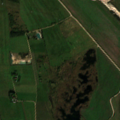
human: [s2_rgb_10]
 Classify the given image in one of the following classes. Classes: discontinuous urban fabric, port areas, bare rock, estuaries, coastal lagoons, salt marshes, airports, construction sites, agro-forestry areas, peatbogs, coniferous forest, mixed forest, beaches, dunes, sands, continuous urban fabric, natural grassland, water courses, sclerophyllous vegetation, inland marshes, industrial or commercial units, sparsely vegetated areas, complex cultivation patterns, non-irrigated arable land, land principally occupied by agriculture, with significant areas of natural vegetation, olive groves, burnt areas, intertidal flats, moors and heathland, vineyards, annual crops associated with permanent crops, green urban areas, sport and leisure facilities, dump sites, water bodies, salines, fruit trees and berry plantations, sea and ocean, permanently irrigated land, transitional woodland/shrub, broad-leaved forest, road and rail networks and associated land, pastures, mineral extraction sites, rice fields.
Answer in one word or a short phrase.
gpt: mineral extraction sites, non-irrigated arable land, pastures, complex cultivation patterns, land principally occupied by agriculture, with significant areas of natural vegetation, inland marshes